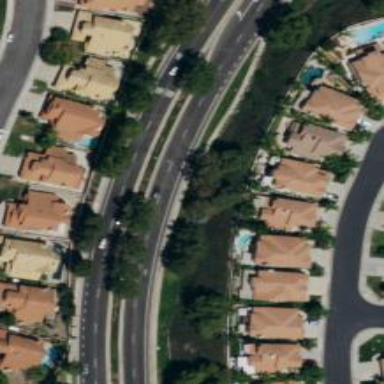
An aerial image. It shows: Secondary road with separate asphalt sidewalks.